This plot shows a bearing's acceleration signal over time (raw waveform). Based on the visible evidence, which condition applies: normal, inner_race, outer_race, ball?
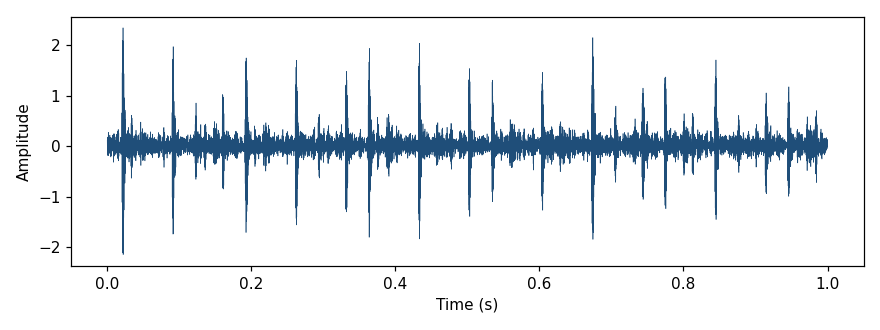
Answer: inner_race